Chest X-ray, PA view. Patient: 70 years old, sex M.
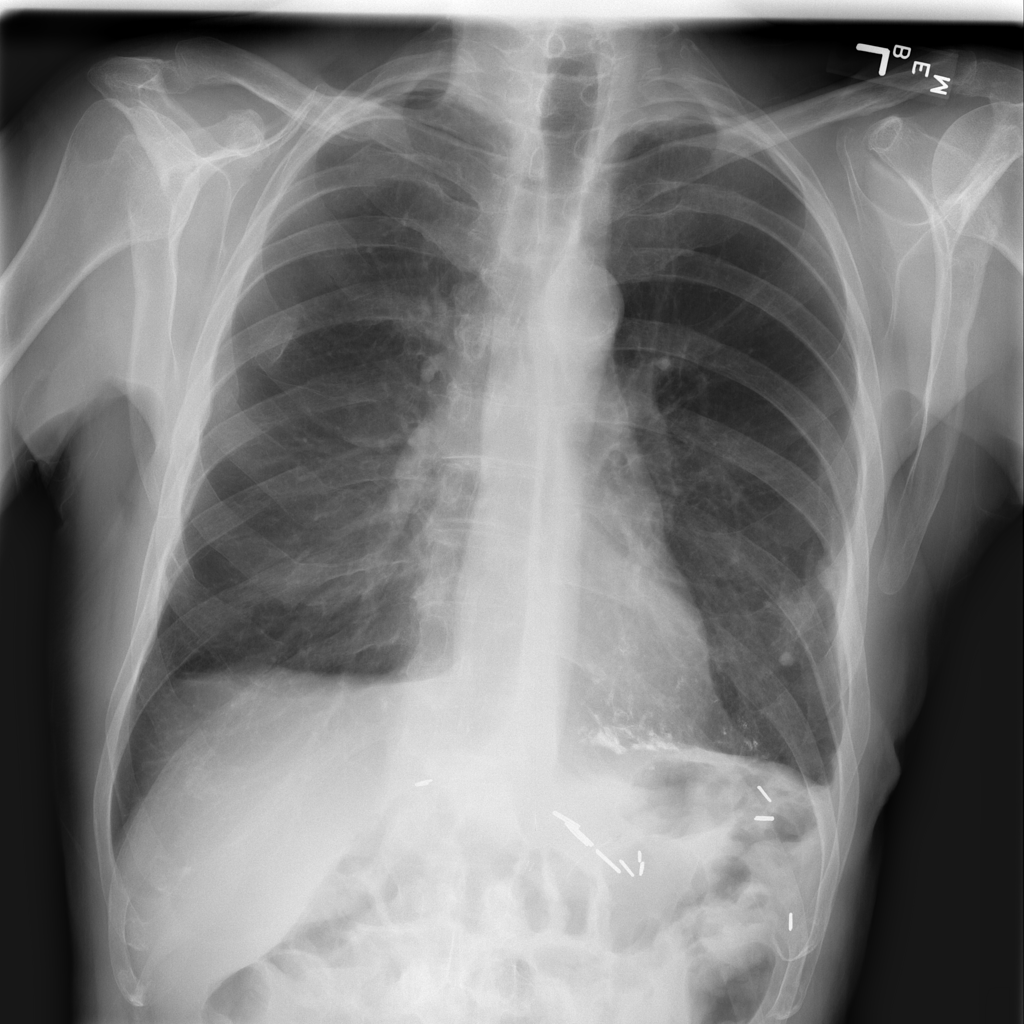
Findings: No Finding